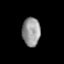
Tissue: skin
Cell type: Others
Senescence score: 0.7987
Nuclear area (px): 505
Mean DAPI intensity: 151.62